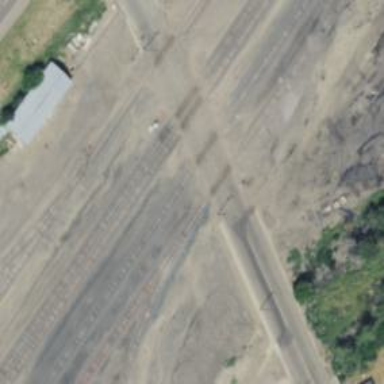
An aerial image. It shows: Railway yard in service.